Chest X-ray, AP view. Patient: 69 years old, sex M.
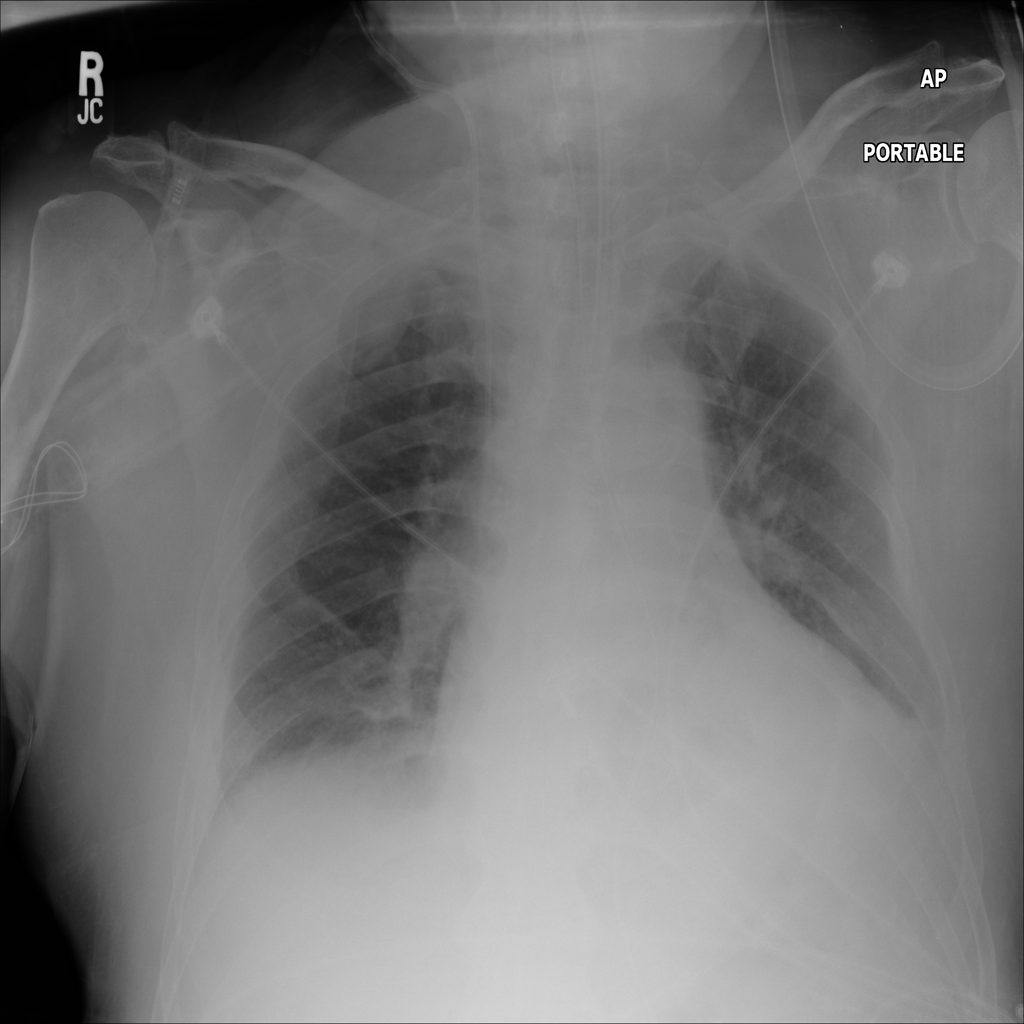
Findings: No Finding